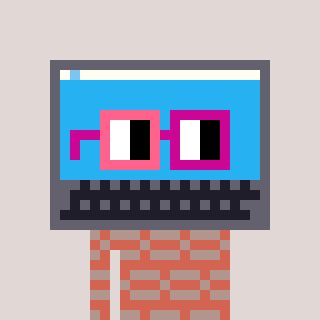
a pixel art character with square pink and red glasses, a laptop-shaped head and a peachy-colored body on a warm background